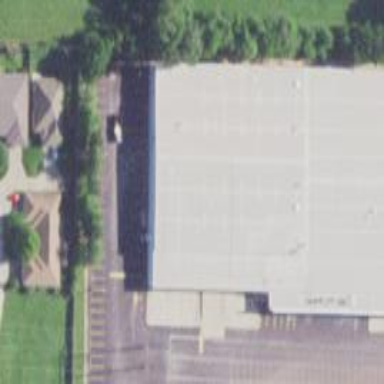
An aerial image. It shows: Building housing car shop.